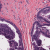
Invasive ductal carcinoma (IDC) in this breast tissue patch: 0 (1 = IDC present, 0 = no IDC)